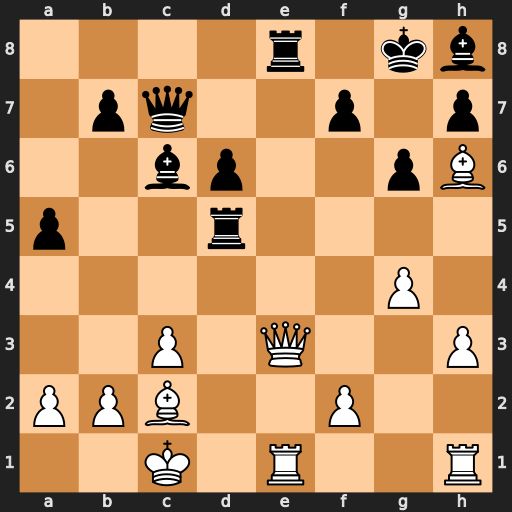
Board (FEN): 4r1kb/1pq2p1p/2bp2pB/p2r4/6P1/2P1Q2P/PPB2P2/2K1R2R
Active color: w
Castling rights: -
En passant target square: -
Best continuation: Qxe8+ Bxe8 Rxe8#